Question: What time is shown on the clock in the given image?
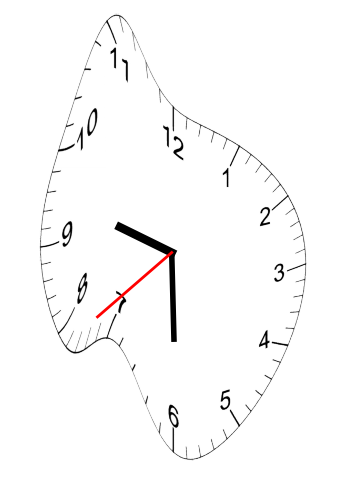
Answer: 09:29:38